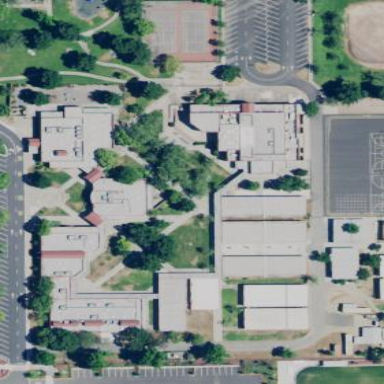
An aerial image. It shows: School building with covered passage.